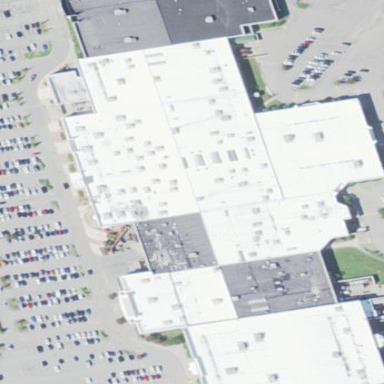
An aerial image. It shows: Mall building.